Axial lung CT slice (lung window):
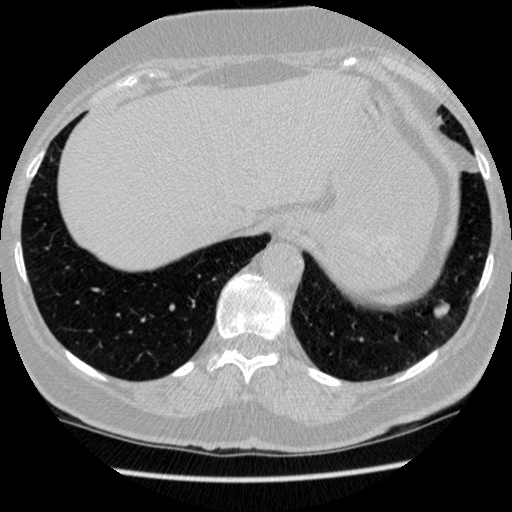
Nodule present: yes
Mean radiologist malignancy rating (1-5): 3.5